Aerial crown-view tile of a tropical tree (Barro Colorado Island, Panama), acquired 20240716:
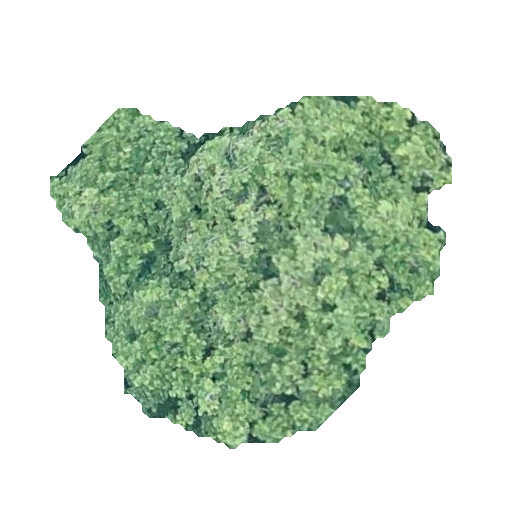
Species: Anacardium excelsum
GBIF accepted scientific name: Anacardium excelsum
Crown area: 153.67 m²